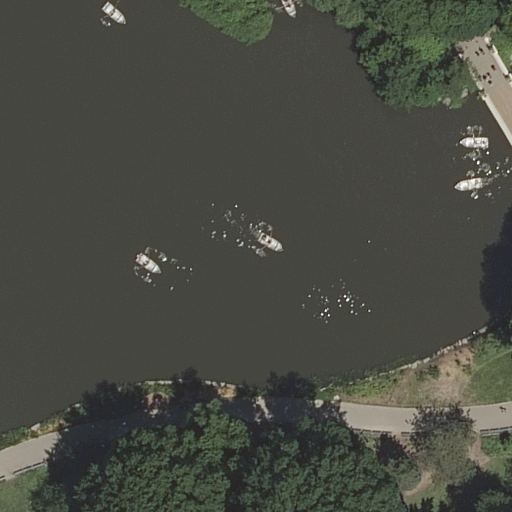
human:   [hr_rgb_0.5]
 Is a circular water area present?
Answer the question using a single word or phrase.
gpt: no

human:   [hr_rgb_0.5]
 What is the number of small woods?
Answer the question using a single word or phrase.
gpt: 1

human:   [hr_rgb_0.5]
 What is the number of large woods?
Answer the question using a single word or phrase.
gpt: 1

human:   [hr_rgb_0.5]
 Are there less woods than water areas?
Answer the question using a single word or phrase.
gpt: no

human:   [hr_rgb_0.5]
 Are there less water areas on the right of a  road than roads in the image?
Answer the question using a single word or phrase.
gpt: yes

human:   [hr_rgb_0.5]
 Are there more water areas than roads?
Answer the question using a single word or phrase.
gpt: no

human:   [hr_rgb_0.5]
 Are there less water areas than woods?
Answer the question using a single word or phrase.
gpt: yes

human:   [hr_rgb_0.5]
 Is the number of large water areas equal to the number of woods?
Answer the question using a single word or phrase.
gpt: no

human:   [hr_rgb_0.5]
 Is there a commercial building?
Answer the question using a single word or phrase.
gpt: no

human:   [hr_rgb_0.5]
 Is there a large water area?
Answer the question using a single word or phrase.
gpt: yes

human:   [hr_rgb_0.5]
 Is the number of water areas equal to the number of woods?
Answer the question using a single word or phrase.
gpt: no

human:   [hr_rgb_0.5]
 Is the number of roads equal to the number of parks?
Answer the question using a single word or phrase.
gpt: no

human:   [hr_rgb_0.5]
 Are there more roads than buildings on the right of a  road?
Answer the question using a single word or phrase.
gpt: yes

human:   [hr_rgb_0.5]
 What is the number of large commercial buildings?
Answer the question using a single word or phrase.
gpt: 0

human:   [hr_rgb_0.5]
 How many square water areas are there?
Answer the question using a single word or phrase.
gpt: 0

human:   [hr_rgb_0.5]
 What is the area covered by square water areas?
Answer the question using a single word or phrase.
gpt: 0m2

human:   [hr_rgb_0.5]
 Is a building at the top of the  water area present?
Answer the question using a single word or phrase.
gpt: no

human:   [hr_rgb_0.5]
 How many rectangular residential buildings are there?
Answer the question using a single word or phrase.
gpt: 0

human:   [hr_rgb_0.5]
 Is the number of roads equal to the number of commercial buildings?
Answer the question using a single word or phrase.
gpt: no

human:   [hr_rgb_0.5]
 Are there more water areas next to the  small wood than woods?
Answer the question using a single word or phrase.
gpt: no

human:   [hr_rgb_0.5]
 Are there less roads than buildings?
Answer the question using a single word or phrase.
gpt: no

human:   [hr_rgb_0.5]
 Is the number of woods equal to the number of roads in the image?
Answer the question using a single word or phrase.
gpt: no

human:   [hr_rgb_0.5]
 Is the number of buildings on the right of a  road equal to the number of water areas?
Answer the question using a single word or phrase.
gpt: no

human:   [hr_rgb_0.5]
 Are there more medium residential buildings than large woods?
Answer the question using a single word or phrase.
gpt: no

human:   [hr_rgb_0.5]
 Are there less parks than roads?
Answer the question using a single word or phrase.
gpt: yes

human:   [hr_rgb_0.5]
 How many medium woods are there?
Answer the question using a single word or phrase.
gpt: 0

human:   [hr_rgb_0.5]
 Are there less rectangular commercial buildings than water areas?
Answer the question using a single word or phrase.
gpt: yes

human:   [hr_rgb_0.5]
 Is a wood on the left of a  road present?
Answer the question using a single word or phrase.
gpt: yes

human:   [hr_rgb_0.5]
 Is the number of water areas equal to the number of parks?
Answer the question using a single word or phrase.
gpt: yes

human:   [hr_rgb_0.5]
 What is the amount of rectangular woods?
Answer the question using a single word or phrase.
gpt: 0

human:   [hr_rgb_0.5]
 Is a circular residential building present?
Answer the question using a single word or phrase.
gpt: no

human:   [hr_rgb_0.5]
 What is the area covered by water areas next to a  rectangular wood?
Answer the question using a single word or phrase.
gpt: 0m2

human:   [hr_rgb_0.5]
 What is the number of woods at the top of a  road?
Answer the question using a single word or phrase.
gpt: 2

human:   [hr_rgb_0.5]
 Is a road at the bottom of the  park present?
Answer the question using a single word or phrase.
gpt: yes

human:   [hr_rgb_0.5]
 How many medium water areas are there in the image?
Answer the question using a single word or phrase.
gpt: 0

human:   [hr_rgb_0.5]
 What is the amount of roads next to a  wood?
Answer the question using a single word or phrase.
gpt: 3